Field crop: maize
Growth stage: 2
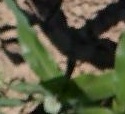
Species: maize